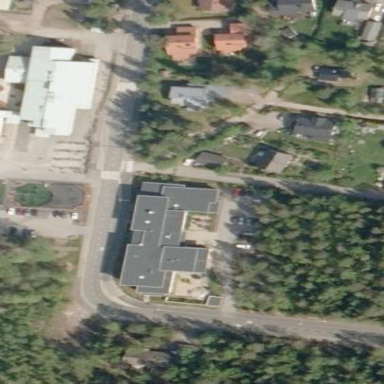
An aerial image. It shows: Nursing home.